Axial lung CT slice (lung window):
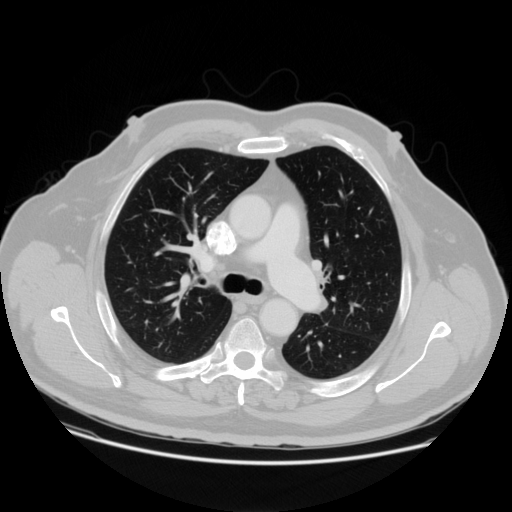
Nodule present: no